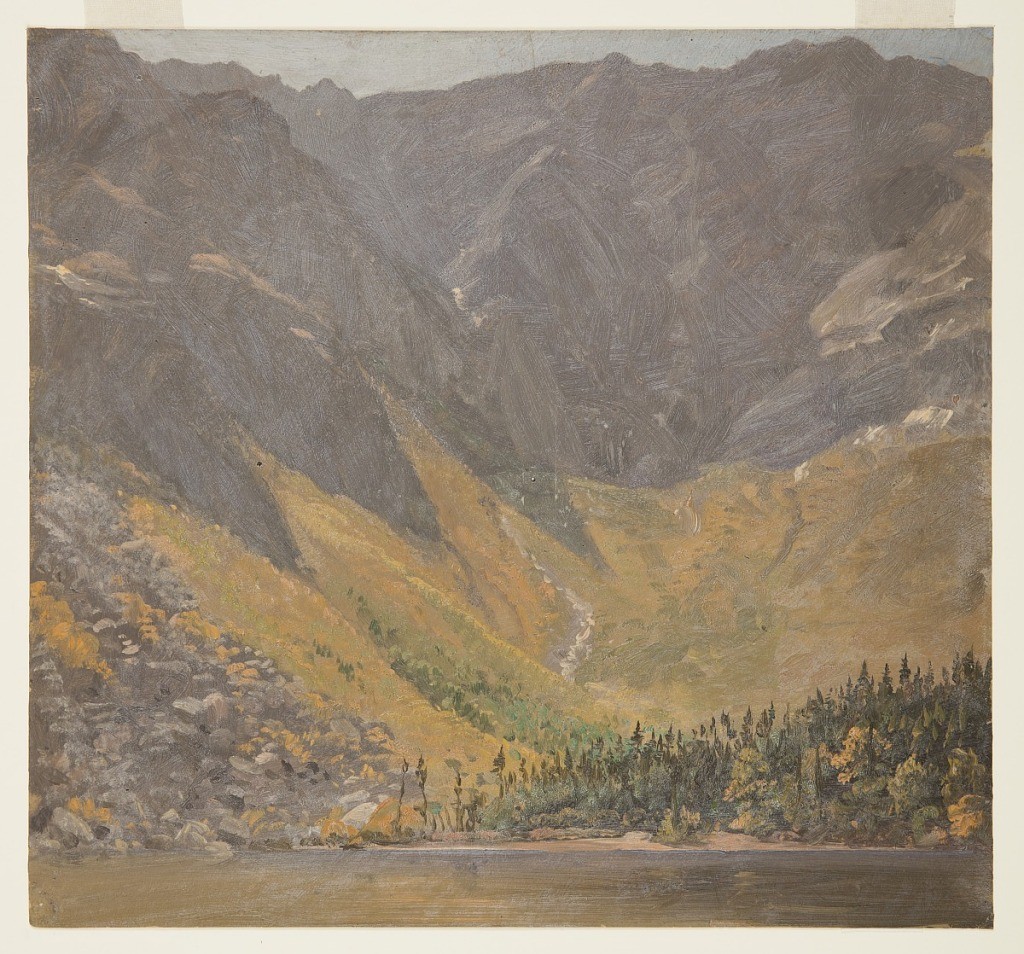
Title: Great Basin, Mount Katahdin, Maine
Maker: Frederic Edwin Church, American, 1826–1900
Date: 1877
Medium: Oil and graphite on paperboard
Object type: Drawing
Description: Landscape study showing a view of Chimney Pond and the Great Basin of Mount Katahdin in Maine. In the foreground, the surface of the pond extends into the middle distance, where it encounters the heavily wooded opposite shoreline, which ascends slightly to the right. Behind, the sheer, rugged eastern mountainside of Katahdin dominates the scene, with its three overlapping washes at left and shadowy precipices throughout. Above, the mountain's rocky ridge creates a jagged contour near the upper margin, where a sliver of blue sky is also visible.